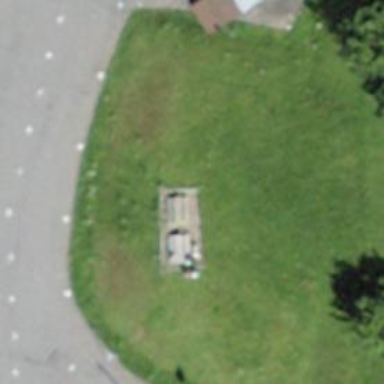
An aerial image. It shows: Picnic table located in leisure land area.